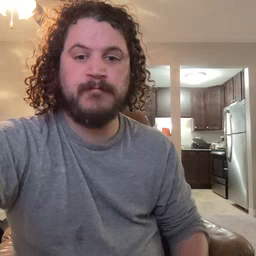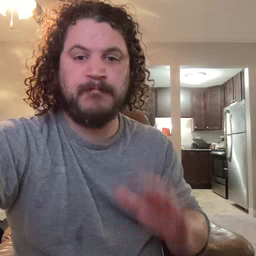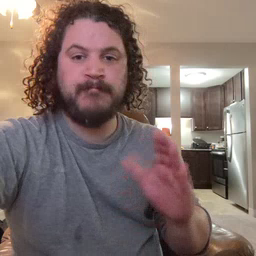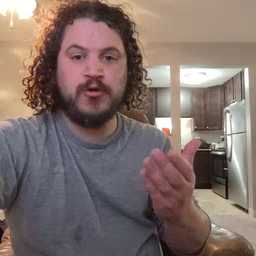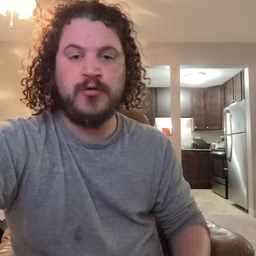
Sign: book